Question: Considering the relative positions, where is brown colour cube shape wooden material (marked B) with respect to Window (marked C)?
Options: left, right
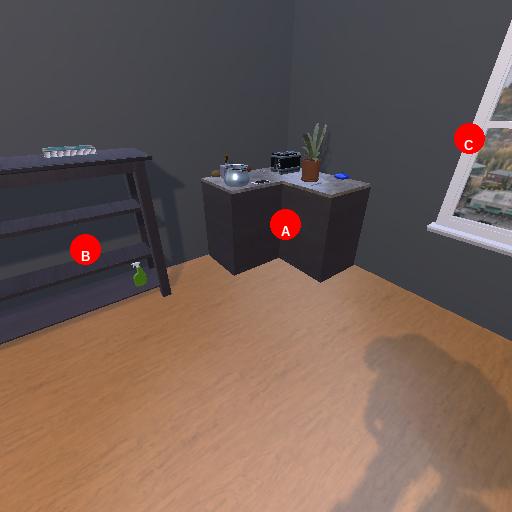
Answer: left